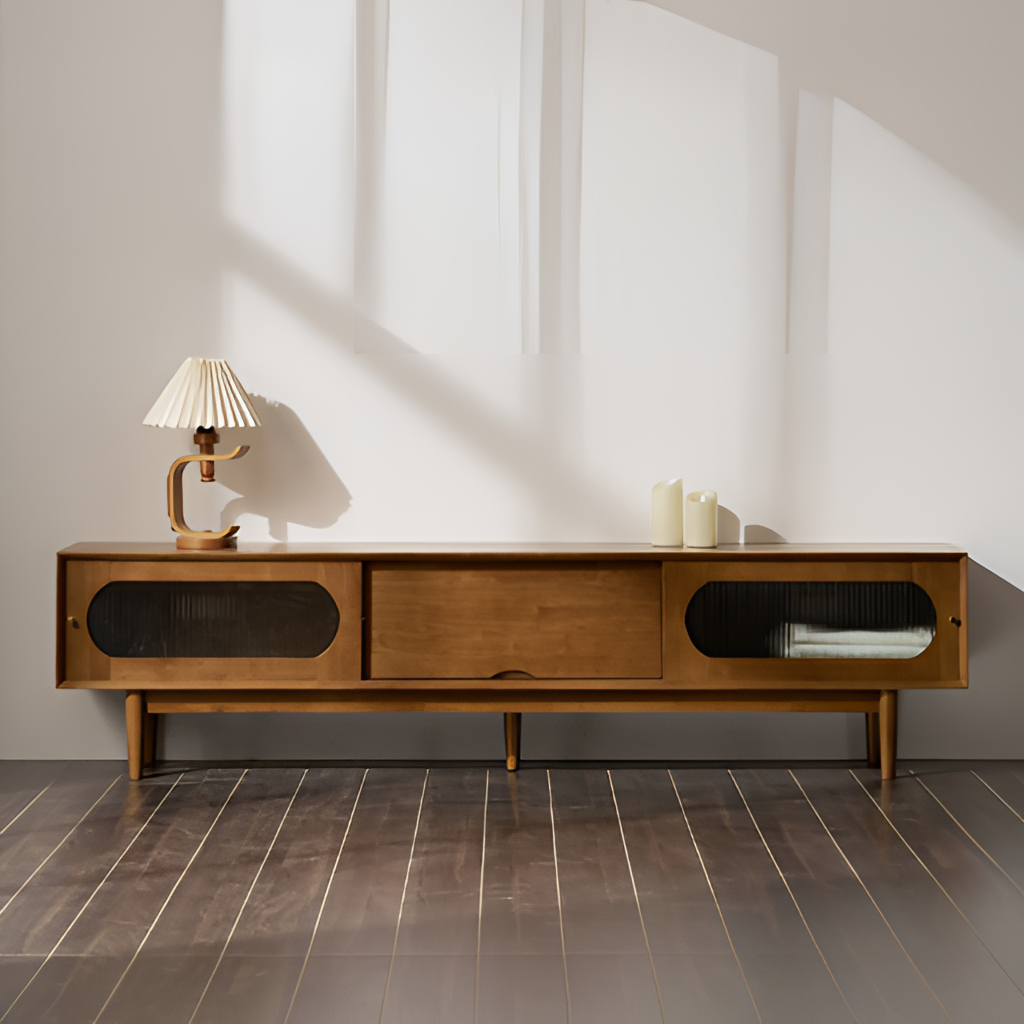
brown wood console table, living room, paint wallpaper, with solid pattern, mid-century, wood flooring, with plank pattern